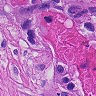
Metastatic tissue present: yes